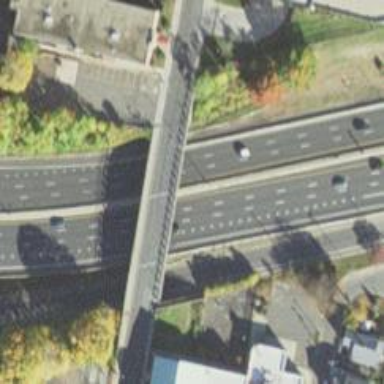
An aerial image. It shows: Motorway junction.